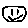
Label: smiley face